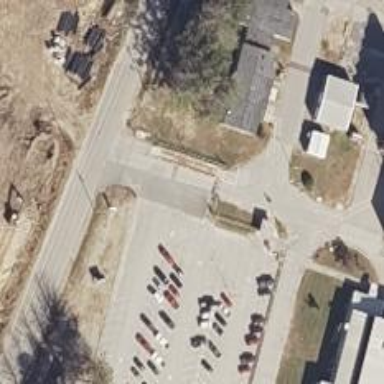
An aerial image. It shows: Weighbridge located at service road.